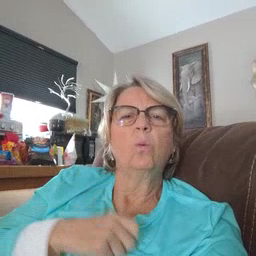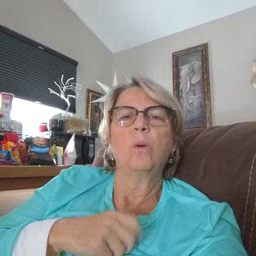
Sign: loud